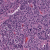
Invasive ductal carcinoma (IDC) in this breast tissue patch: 1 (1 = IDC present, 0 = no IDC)